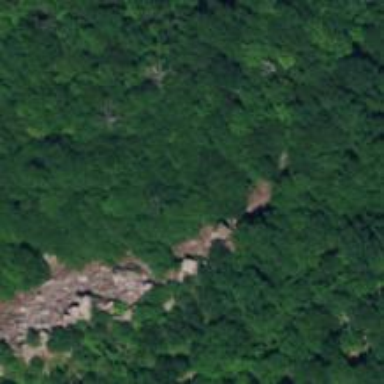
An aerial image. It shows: Landscape of bare rock.